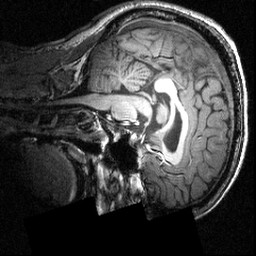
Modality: T1w
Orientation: sagittal
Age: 25
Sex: male
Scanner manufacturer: siemens
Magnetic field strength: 3.951 T
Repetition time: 1.5 s
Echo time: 0.00335 s